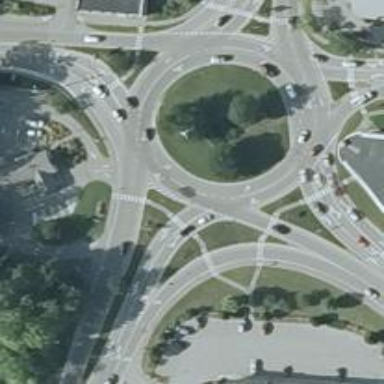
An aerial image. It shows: Roundabout on primary highway.